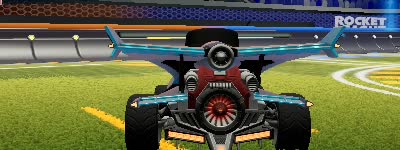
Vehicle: aftershock